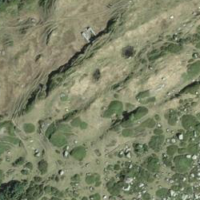
EUNIS habitat code: 31
Species observed at this site:
Marmota marmota
Rumex alpinus